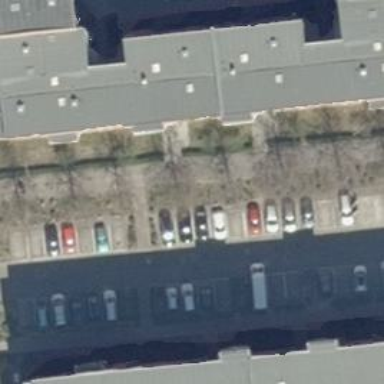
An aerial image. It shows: Apartment building with flat roof.